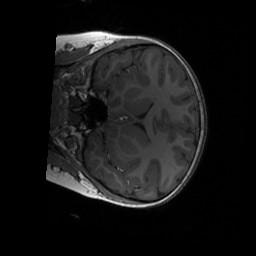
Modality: T1w
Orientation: coronal
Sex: female
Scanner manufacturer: siemens
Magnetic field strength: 3 T
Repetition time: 1.9 s
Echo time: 0.00243 s